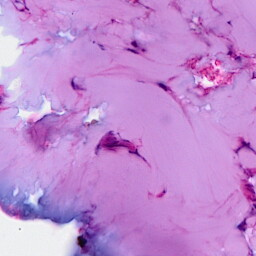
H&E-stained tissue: Breast